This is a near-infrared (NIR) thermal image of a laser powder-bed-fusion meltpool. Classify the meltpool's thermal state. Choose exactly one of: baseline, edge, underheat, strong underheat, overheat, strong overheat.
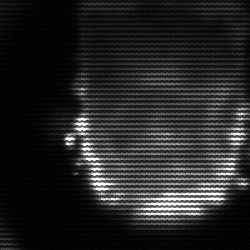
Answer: baseline